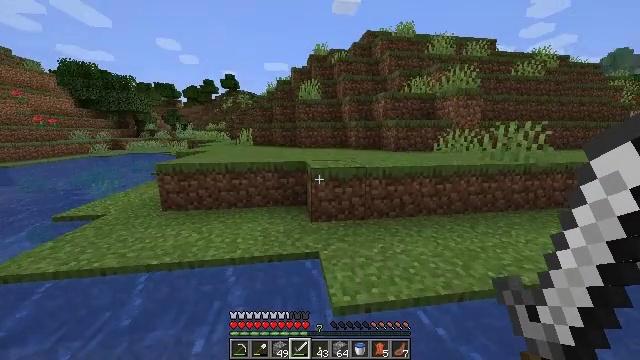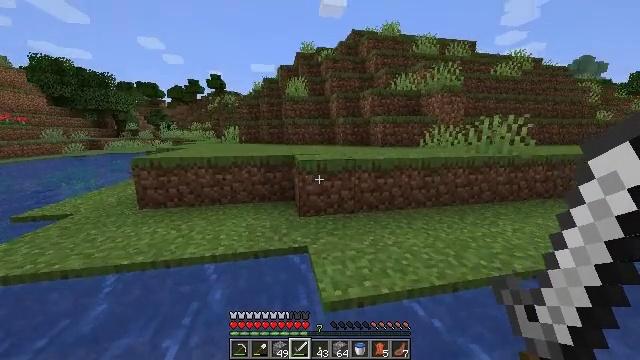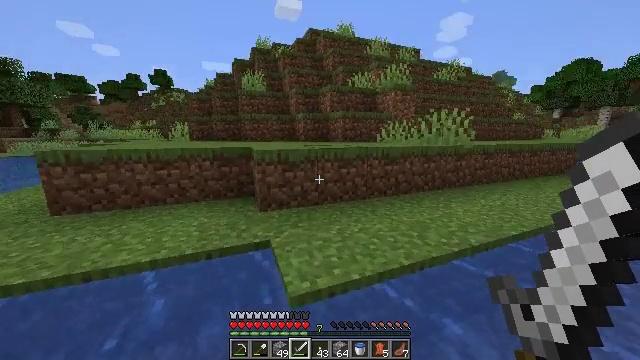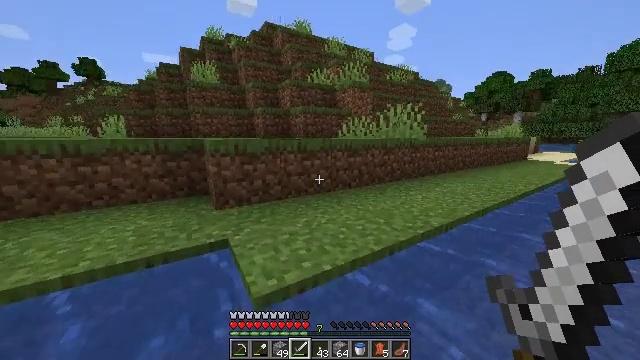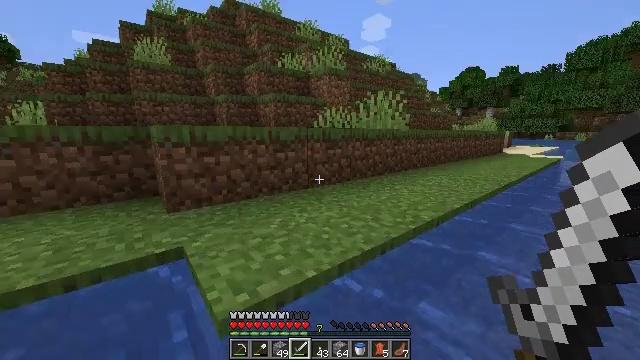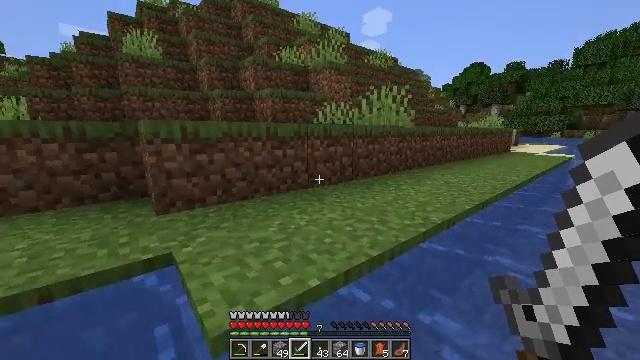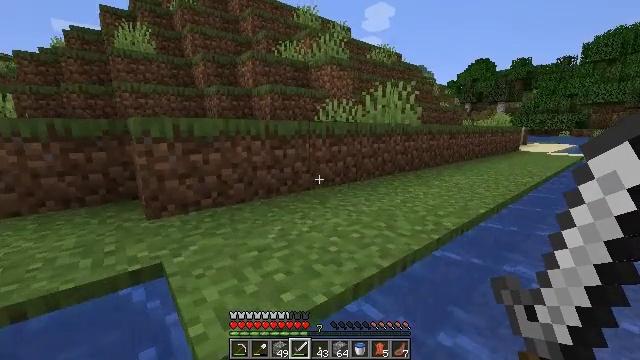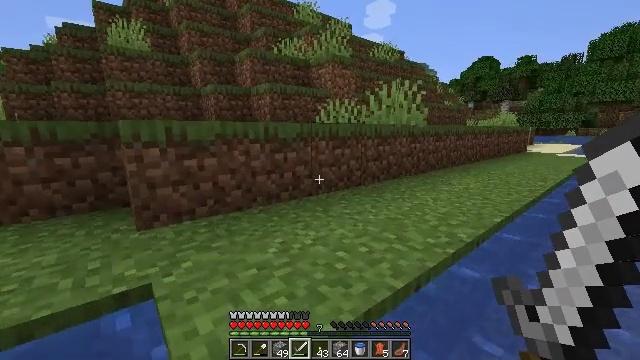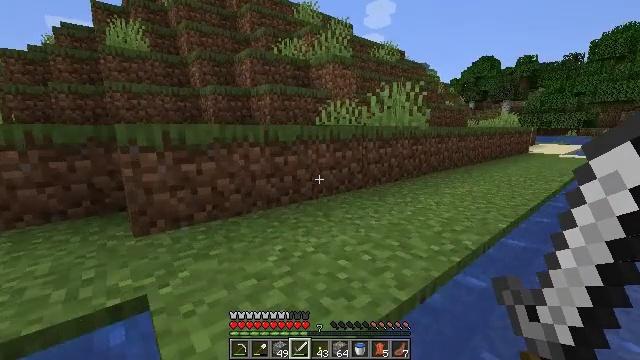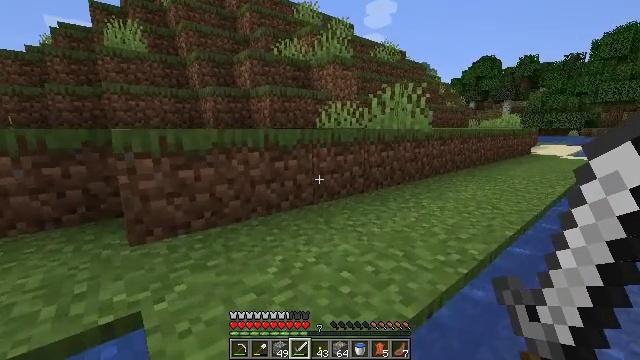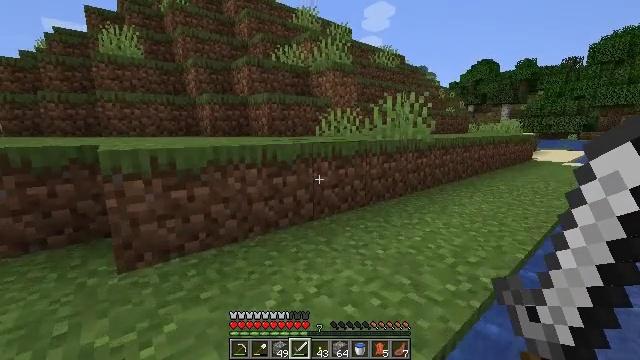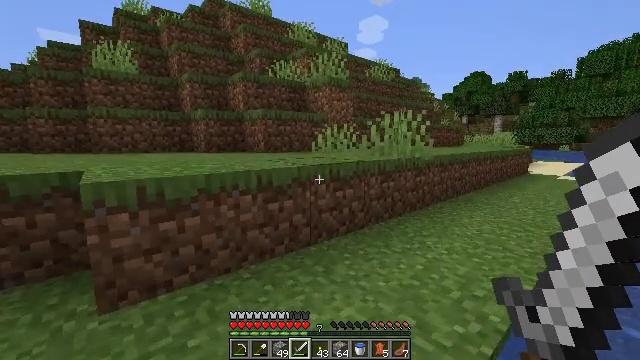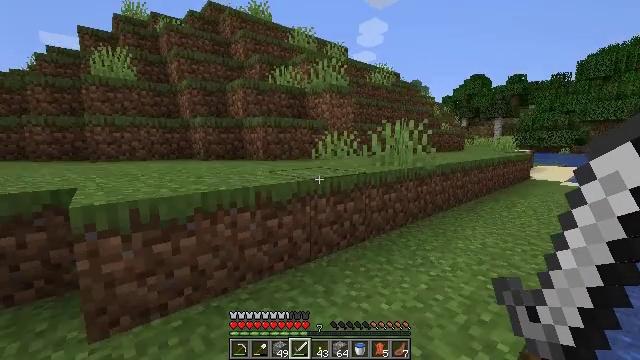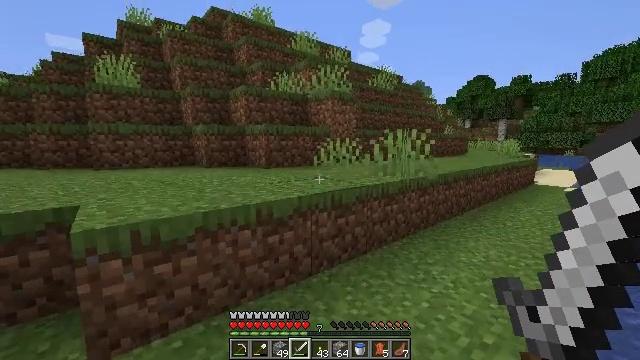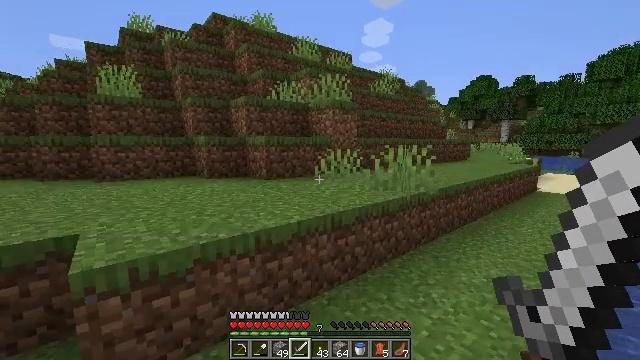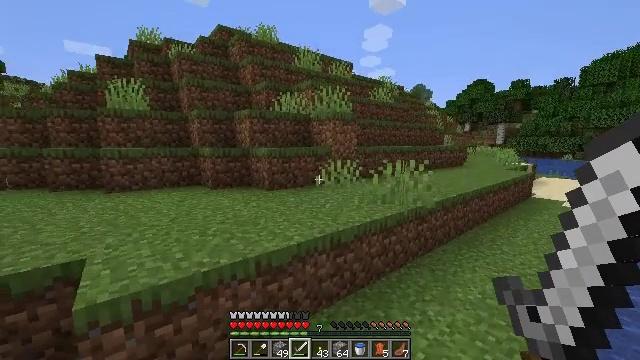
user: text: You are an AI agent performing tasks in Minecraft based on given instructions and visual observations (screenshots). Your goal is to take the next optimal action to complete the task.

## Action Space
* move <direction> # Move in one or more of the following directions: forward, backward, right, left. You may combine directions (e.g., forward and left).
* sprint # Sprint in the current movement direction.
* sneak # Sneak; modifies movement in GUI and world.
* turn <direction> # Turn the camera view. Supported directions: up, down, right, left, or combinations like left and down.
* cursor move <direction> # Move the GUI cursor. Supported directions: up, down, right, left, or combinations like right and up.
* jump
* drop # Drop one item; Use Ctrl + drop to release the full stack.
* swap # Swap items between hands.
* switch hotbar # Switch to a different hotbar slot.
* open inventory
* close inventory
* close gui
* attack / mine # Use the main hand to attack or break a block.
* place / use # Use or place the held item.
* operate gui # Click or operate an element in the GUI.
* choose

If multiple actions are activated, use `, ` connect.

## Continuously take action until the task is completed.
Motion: motion action
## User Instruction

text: Drop a peony.
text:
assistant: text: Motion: move forward, sprint, turn right, jump
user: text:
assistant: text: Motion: move forward, sprint, turn right, jump
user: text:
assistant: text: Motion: move forward, sprint, turn right, jump
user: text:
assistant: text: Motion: move forward, sprint, turn right, jump
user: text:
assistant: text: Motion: move forward, sprint, jump
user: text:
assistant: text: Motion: move forward, sprint, jump
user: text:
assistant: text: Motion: move forward, sprint, jump
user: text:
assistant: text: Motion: move forward, sprint, jump
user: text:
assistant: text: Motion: move forward, sprint, jump
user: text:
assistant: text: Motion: move forward, sprint, jump
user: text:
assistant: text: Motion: move forward, sprint, turn up, jump
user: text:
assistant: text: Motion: move forward, sprint, jump
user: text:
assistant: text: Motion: move forward, sprint, jump
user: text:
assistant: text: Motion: move forward, sprint, jump
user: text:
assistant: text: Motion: move forward, sprint, jump
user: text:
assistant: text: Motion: move forward, sprint, jump
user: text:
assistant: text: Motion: move forward, sprint, turn right, jump
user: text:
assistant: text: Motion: move forward, sprint, jump
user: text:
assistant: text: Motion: move forward, sprint, jump
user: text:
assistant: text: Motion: move forward, sprint
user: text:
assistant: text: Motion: move forward, sprint
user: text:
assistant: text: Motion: move forward, sprint
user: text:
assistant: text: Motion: move forward, sprint
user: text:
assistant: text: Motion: move forward, sprint, jump
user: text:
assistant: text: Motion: move forward, sprint, turn right, jump
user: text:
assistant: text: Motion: move forward, sprint, turn right, jump
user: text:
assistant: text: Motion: move forward, sprint, turn right, jump
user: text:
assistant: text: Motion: move forward, sprint, turn right and down, jump
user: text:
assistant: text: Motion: move forward, sprint, turn right and down
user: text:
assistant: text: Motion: move forward, sprint, turn right and down